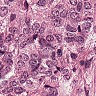
Metastatic tissue present: yes